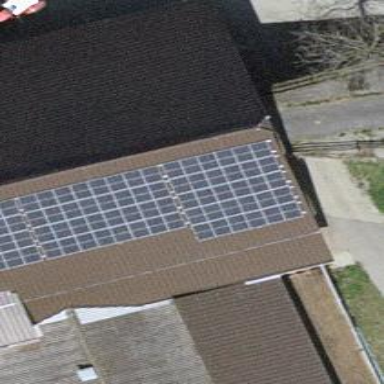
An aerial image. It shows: Solar photovoltaic panel generator.